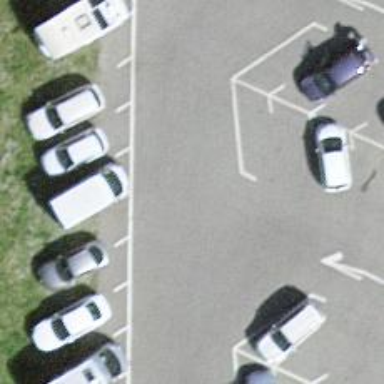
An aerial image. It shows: Asphalt parking aisle road for service vehicles.